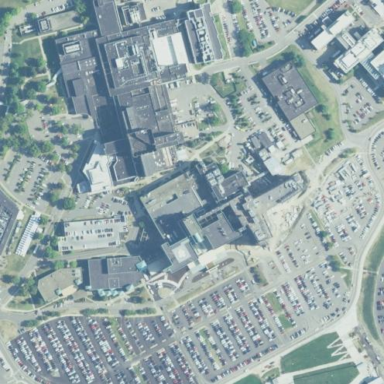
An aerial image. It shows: Healthcare facility identified as hospital.